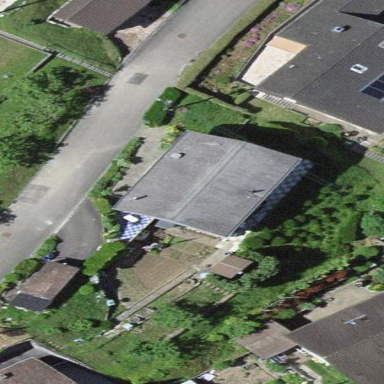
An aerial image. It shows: Building.